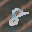
Label: 8